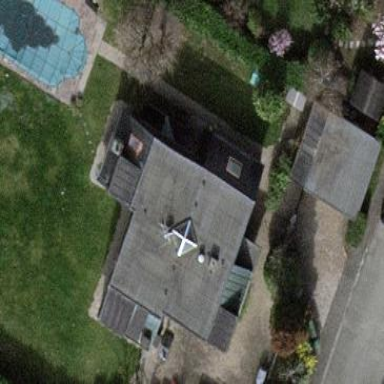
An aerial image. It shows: Detached building.